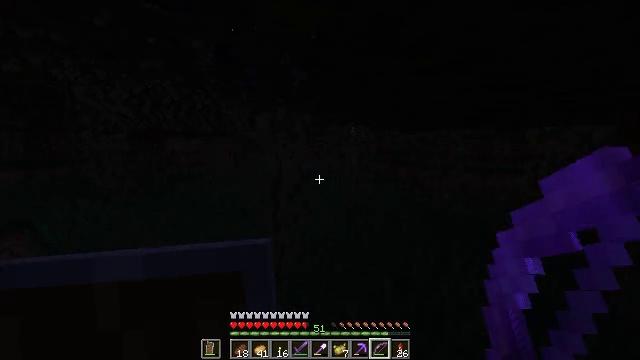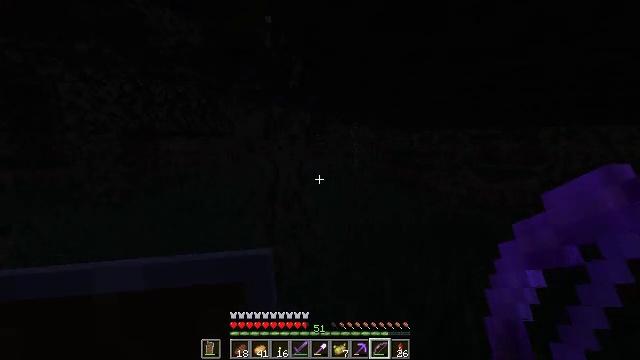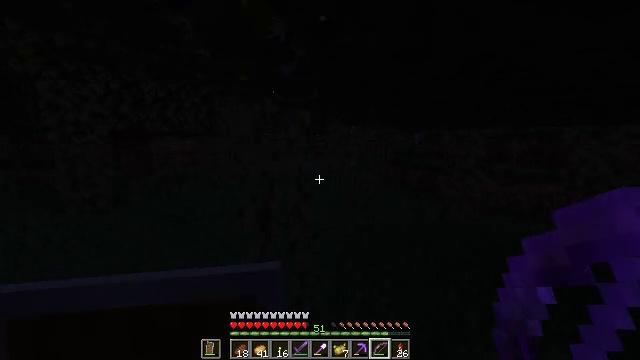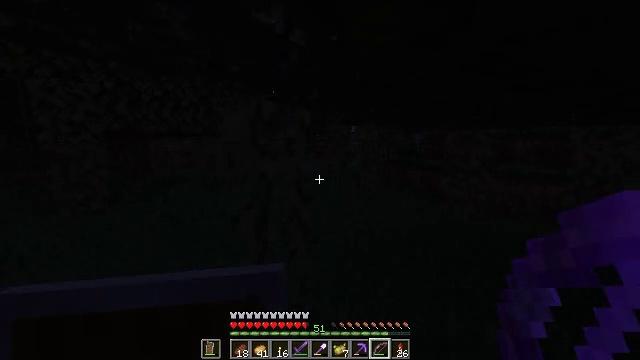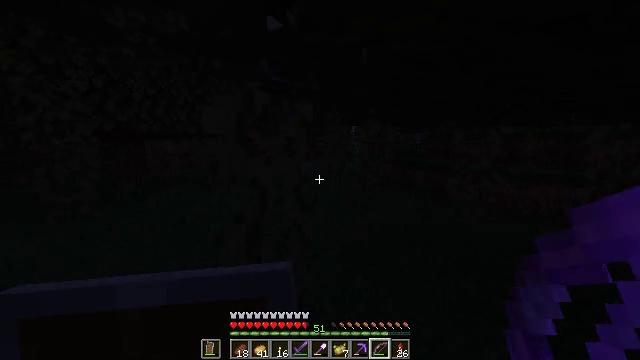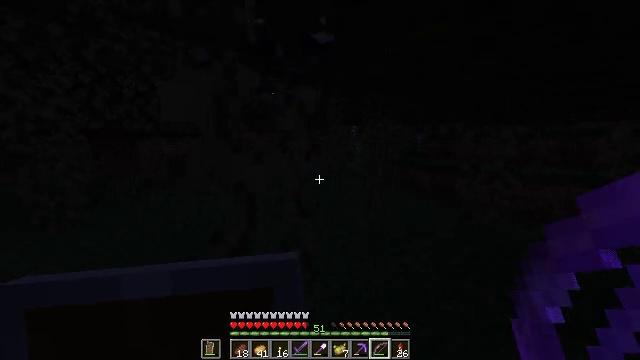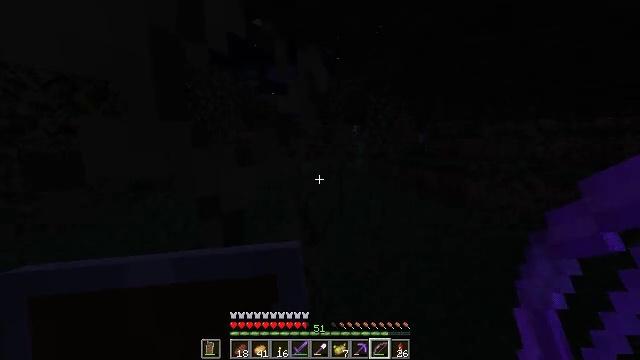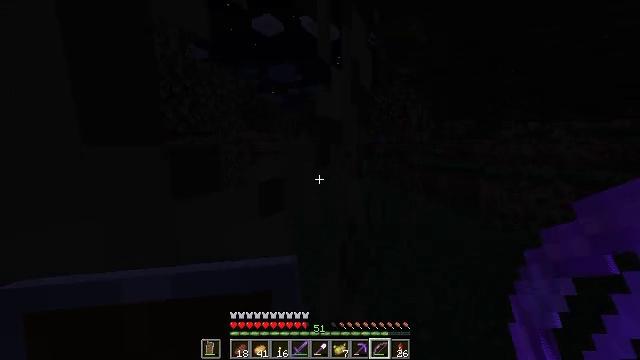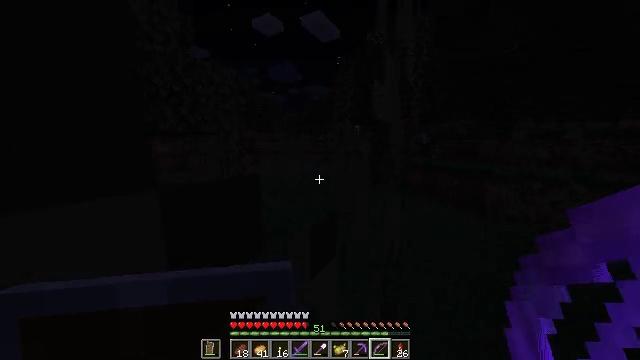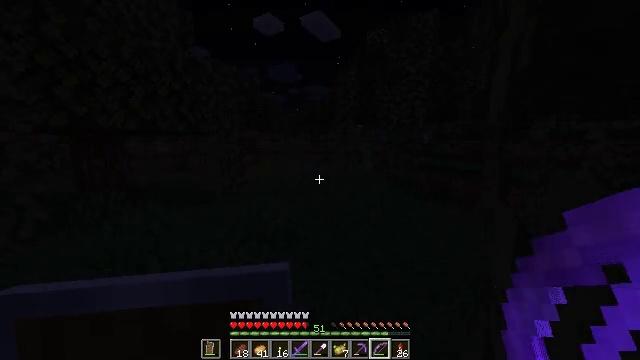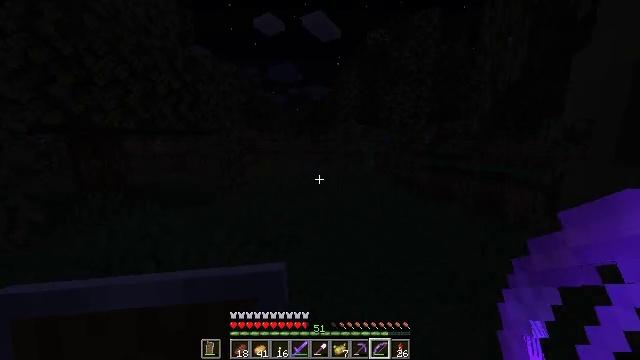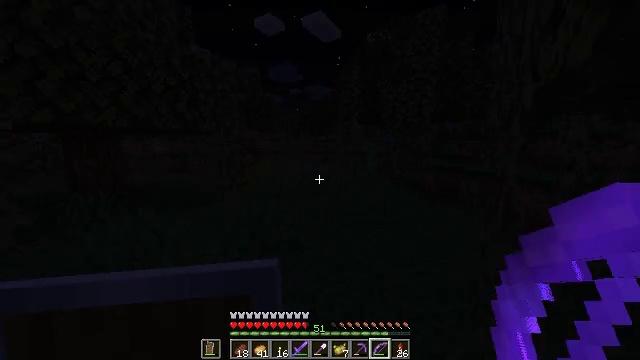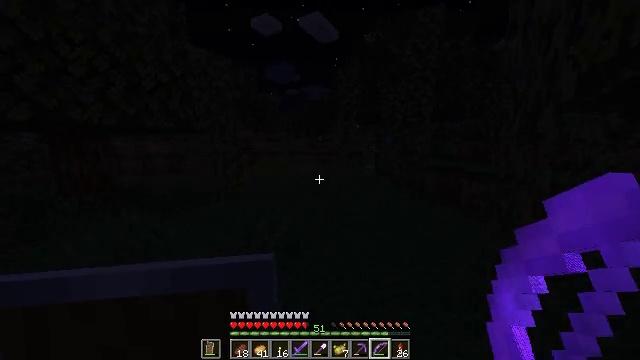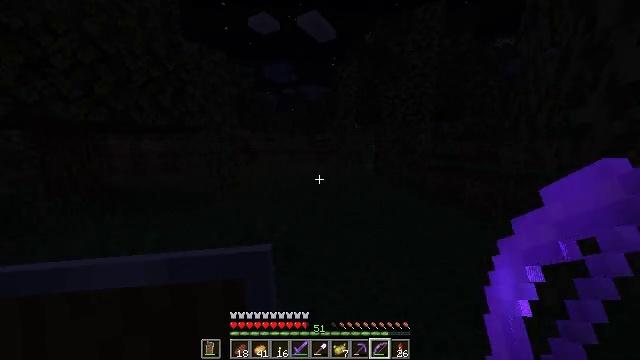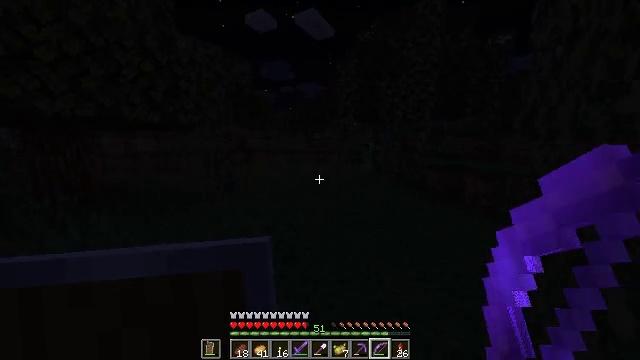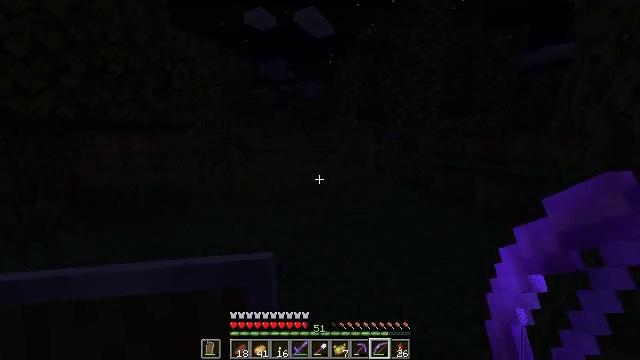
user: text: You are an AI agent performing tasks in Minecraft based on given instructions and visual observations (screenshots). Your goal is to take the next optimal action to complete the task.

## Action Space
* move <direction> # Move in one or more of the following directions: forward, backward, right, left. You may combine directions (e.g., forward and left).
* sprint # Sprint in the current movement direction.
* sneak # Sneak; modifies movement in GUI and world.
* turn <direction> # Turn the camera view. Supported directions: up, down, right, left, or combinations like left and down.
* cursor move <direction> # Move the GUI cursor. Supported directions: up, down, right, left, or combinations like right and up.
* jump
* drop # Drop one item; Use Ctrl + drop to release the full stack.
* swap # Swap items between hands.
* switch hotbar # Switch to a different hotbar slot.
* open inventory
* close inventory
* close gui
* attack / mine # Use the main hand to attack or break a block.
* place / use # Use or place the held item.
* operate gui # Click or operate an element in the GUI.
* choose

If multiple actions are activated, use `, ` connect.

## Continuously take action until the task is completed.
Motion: motion action
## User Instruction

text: Hunt mobs.
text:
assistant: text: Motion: move forward
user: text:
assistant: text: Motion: move forward
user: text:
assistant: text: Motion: move forward
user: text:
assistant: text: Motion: move forward
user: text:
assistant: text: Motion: move forward
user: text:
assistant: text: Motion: move forward and move left
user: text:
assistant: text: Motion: move forward and move left
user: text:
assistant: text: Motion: move forward and move left
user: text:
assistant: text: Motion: move forward and move left
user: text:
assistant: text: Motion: move forward and move left
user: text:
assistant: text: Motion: move forward
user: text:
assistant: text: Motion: move forward
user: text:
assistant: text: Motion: move forward
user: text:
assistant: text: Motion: move forward
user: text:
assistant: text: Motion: move forward
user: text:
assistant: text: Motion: move forward
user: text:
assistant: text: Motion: move forward
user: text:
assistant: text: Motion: move forward
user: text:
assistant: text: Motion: move forward
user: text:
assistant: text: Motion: move forward
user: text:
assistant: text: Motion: move forward
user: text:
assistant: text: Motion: move forward, turn left
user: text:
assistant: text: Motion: move forward, turn left
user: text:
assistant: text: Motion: move forward, turn left and down
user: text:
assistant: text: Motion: move forward, turn left
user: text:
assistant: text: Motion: move forward, turn left
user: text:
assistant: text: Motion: move forward, turn left
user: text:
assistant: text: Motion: move forward
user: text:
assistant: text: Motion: move forward
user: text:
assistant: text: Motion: move forward